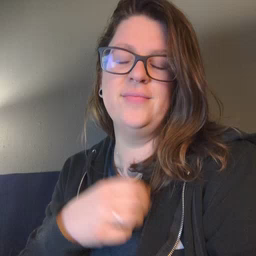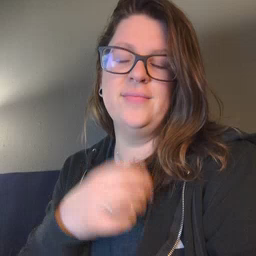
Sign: cat